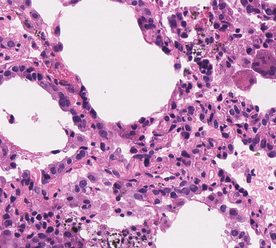
Tumor epithelial tissue: yes
Tumor-associated stroma tissue: yes
Normal tissue: no